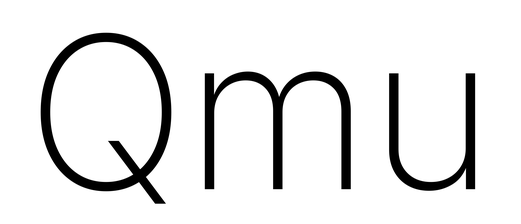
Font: Inter_ExtraLight